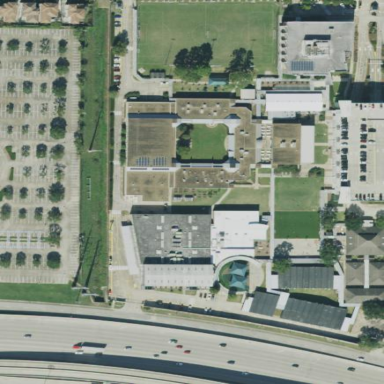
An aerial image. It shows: School.